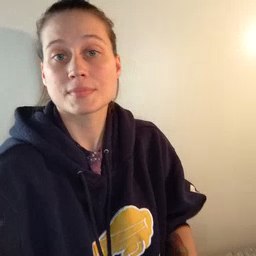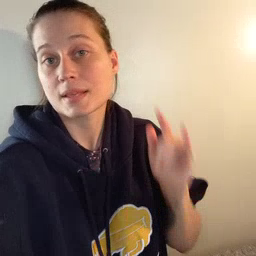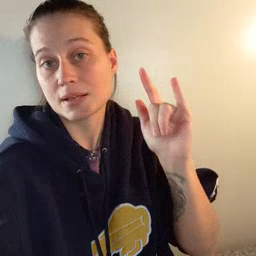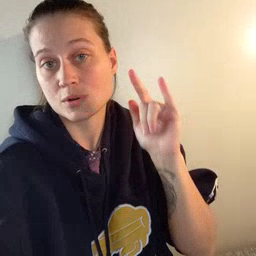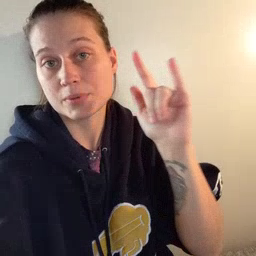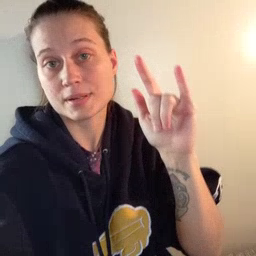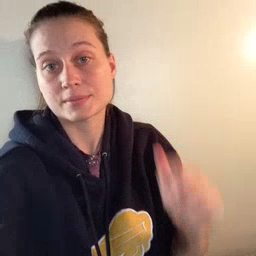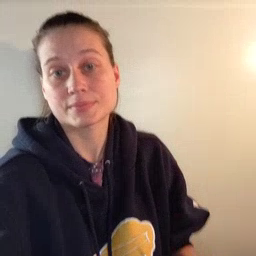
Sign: airplane